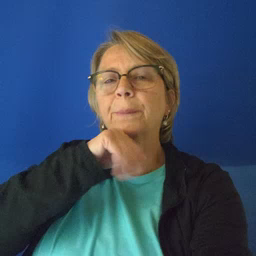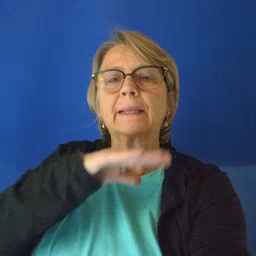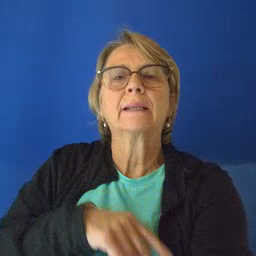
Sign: pig